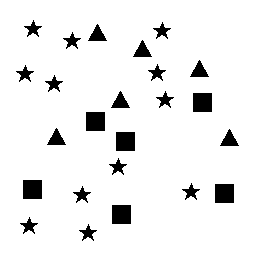
Squares: 6
Triangles: 6
Stars: 12
Total shapes: 24